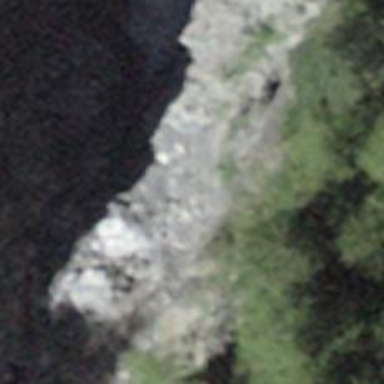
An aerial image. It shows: Cliff in nature.